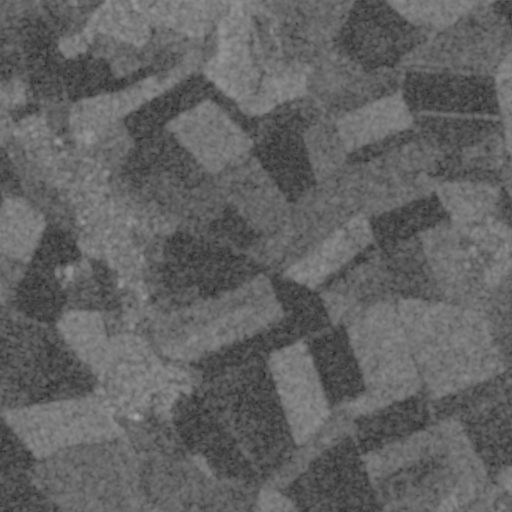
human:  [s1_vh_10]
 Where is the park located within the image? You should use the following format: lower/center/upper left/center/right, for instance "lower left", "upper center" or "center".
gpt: The park is located in the upper left of the image.
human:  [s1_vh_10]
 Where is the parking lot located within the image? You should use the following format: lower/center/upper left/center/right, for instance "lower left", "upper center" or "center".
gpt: The parking lot is located in the lower right of the image.
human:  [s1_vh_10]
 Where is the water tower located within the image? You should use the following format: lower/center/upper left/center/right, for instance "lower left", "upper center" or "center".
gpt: The water tower is located in the center right of the image.
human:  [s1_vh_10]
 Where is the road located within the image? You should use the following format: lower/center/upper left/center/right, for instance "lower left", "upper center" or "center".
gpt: There is no road in the image.

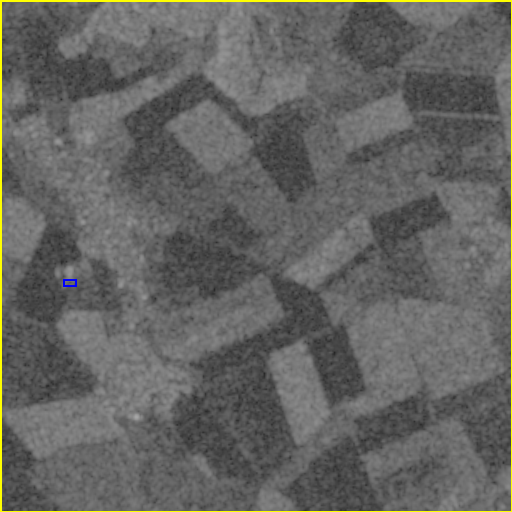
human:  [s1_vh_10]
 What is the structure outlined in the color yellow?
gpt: The structure outlined in yellow is a crop field.
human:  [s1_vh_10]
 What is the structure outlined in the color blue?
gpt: The structure outlined in blue is a park.
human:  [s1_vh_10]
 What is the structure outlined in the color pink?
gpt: There is no pink outline.